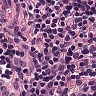
Metastatic tissue present: no